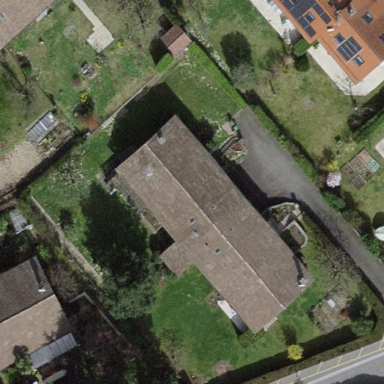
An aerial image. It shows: Garden enclosed by fence.